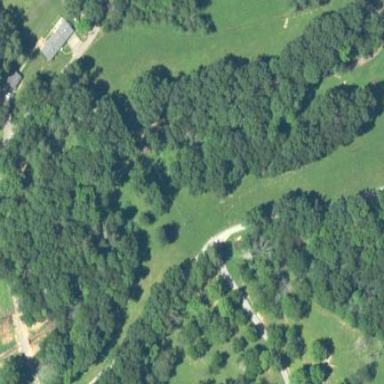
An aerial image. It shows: Serene woodland landscape.